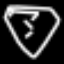
Label: diamond